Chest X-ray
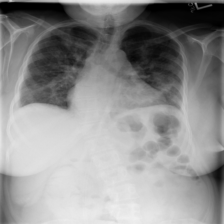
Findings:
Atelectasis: negative
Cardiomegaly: negative
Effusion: positive
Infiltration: positive
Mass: negative
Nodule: negative
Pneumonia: negative
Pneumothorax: negative
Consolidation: negative
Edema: negative
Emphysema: negative
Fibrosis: negative
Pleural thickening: negative
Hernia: negative